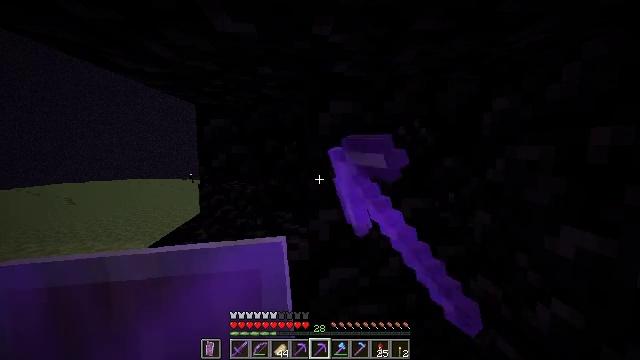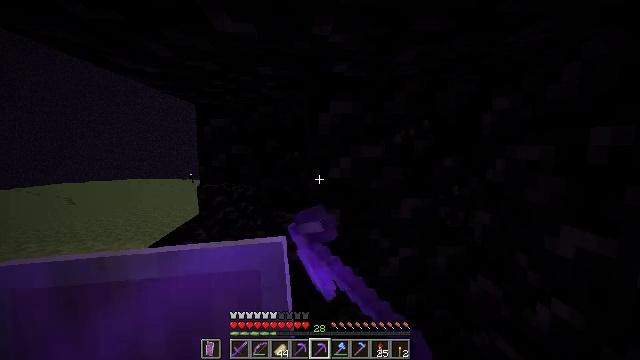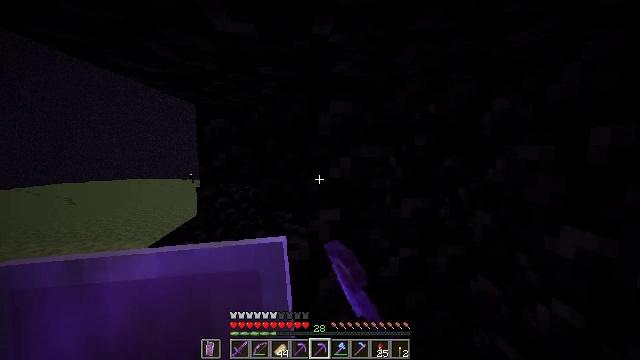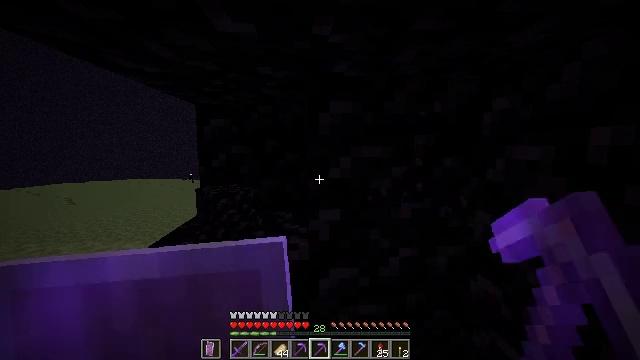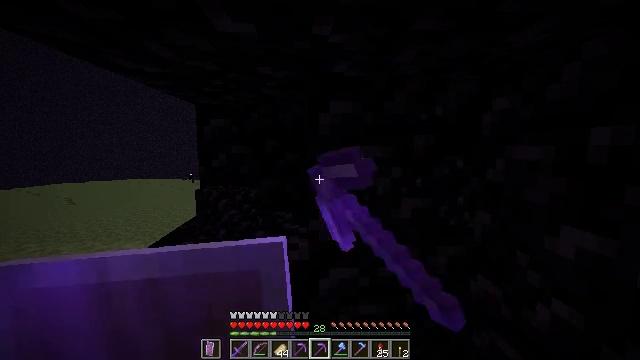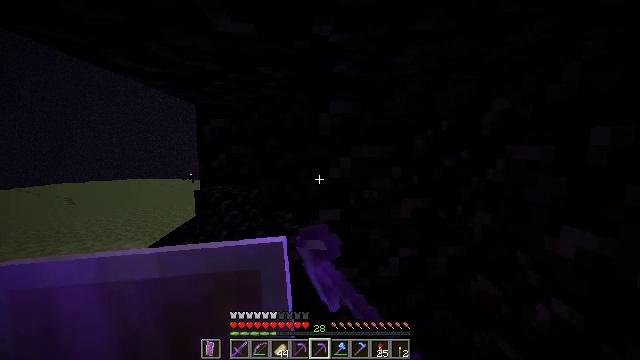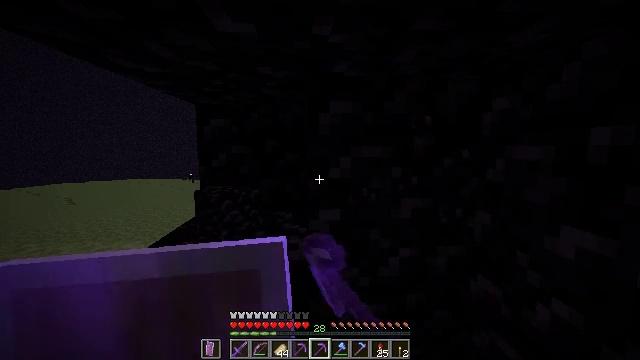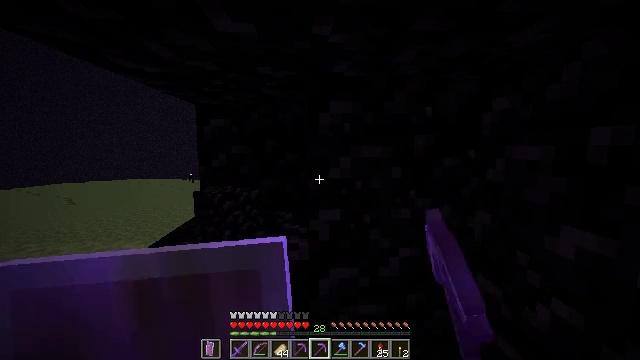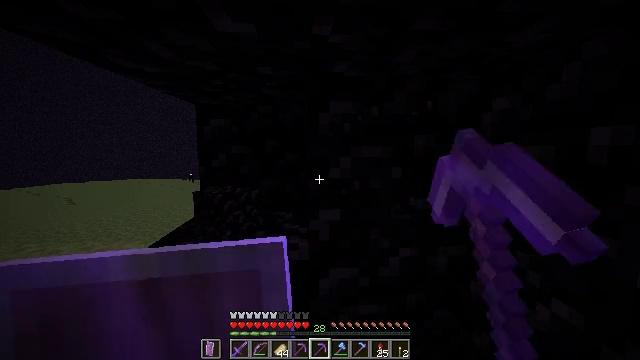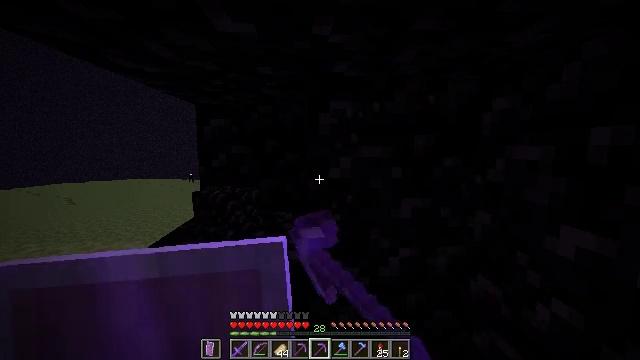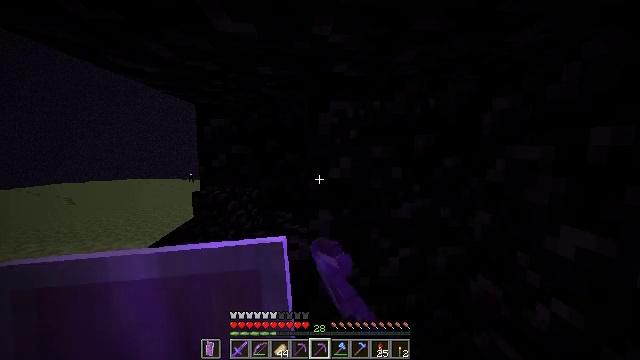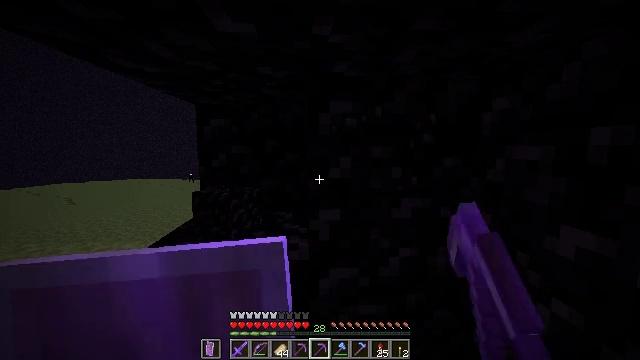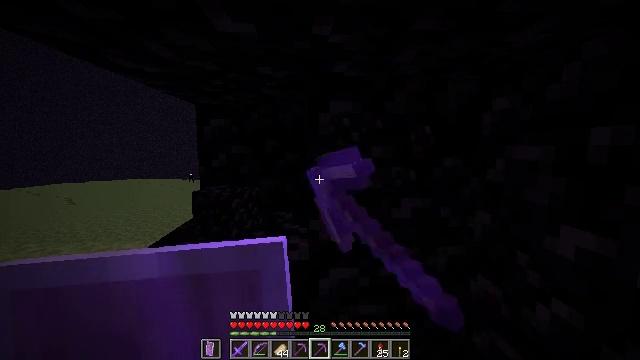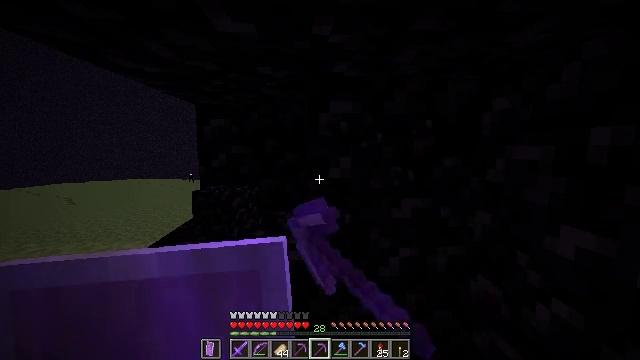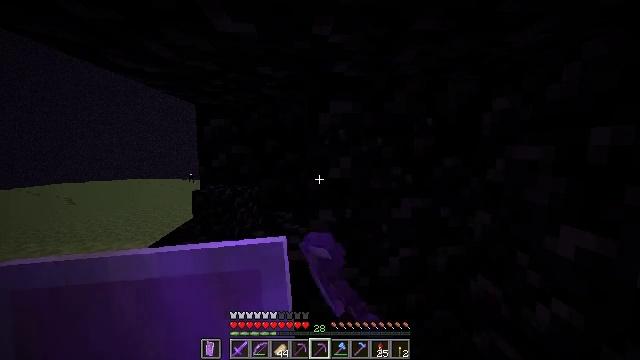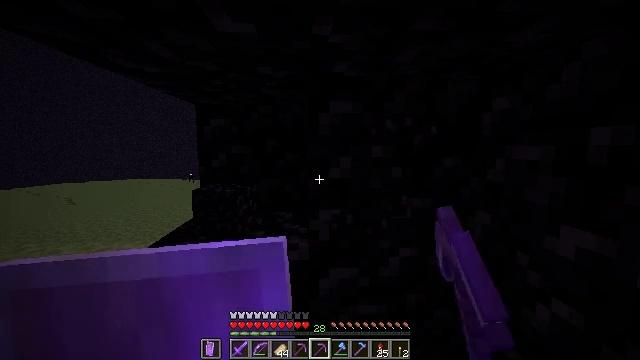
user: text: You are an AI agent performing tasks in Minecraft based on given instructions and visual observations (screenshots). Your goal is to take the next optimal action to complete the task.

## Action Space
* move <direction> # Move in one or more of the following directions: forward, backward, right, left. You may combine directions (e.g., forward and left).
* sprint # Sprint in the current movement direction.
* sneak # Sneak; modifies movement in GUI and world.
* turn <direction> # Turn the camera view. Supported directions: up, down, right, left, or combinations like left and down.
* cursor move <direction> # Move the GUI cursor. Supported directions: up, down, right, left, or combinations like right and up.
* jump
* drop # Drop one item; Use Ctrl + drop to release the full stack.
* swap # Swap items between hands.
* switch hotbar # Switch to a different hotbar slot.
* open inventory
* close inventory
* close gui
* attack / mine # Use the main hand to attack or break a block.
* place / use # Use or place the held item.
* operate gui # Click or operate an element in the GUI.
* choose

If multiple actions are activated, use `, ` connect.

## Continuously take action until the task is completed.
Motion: motion action
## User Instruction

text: Break the obsidian using a diamond or netherite pickaxe.
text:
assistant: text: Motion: attack / mine
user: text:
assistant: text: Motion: attack / mine
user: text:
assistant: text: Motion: attack / mine
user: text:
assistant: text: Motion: attack / mine
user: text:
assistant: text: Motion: attack / mine
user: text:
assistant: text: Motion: attack / mine
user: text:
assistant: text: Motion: attack / mine
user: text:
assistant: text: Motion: attack / mine
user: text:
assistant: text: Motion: attack / mine
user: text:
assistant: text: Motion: attack / mine
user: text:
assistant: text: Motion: attack / mine
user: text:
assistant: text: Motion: attack / mine
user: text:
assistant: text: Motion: attack / mine
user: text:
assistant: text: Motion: attack / mine
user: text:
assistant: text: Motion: attack / mine
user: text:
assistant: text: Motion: attack / mine
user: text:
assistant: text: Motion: attack / mine
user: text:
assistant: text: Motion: attack / mine
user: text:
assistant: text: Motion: attack / mine
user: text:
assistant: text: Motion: attack / mine
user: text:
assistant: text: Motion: attack / mine
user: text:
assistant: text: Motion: attack / mine
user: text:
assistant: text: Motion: attack / mine
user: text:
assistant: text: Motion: attack / mine
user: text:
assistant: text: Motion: attack / mine
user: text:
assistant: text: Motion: attack / mine
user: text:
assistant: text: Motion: attack / mine
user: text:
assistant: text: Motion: attack / mine
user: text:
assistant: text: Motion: attack / mine
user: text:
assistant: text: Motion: attack / mine